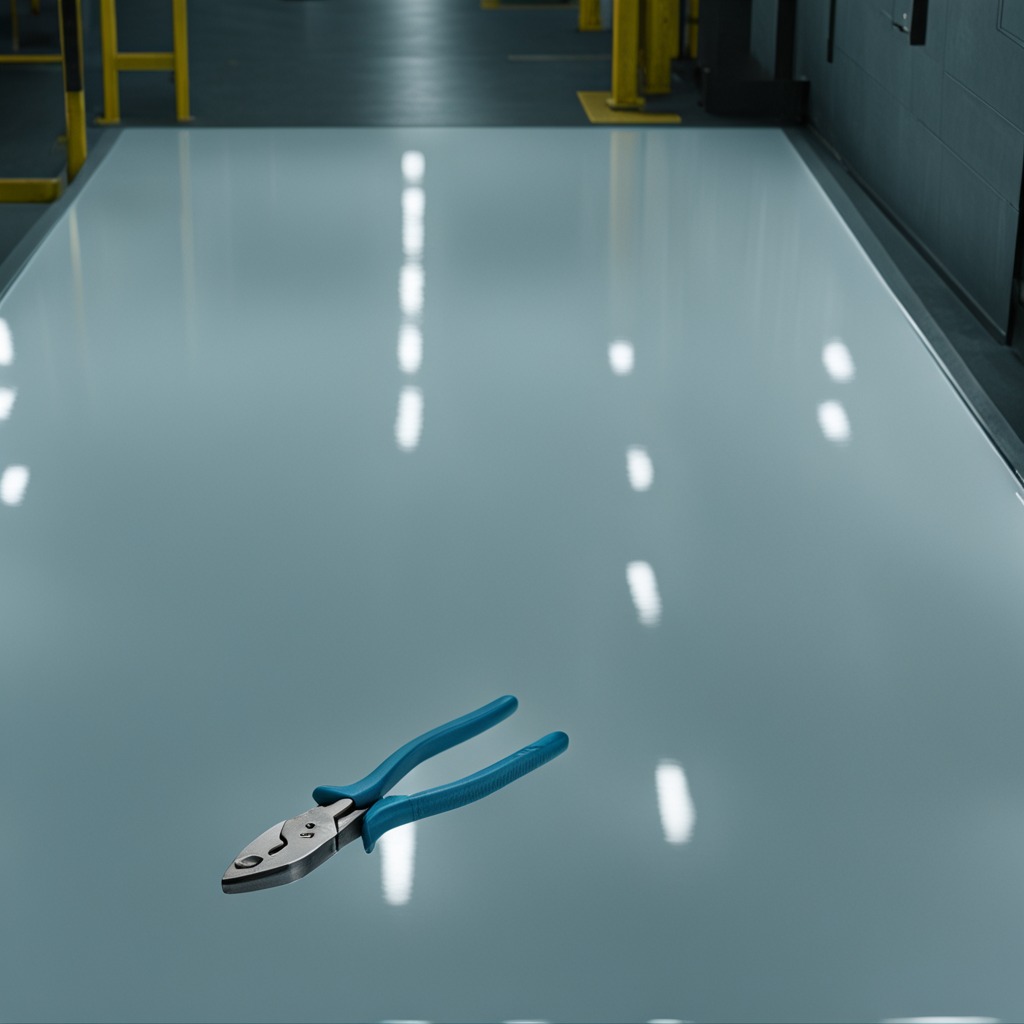
A plier is lying on the table.